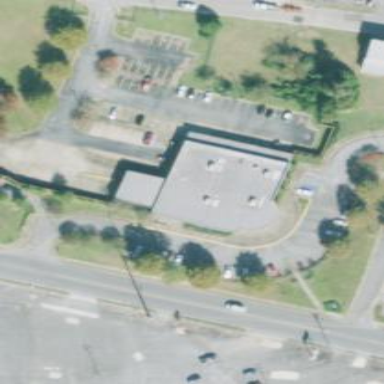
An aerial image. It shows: Building serving as post office.